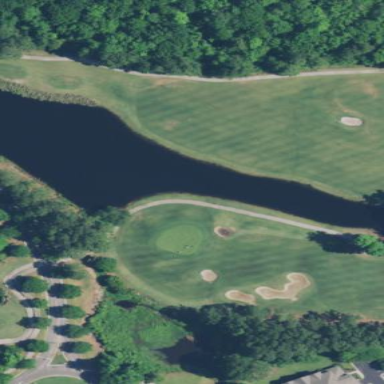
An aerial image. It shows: Water hazard on golf course. The hazard is natural water feature.